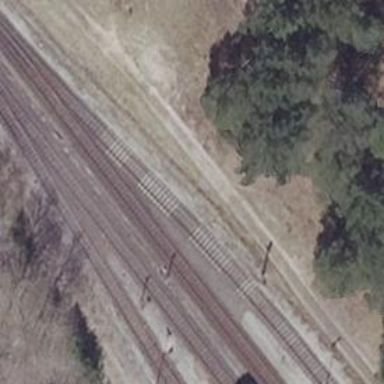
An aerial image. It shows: Railway switch.